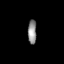
Tissue: prostate
Cell type: T cells
Senescence score: 0.3342
Nuclear area (px): 206
Mean DAPI intensity: 141.291